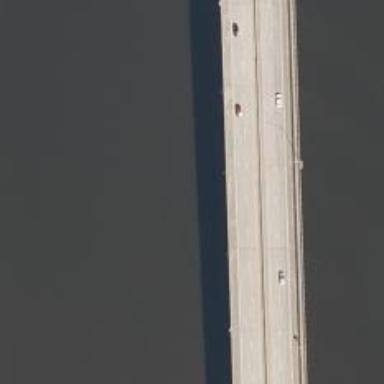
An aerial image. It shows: Motorway bridge.